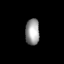
Tissue: lung
Cell type: Endothelial cells
Senescence score: 0.6011
Nuclear area (px): 360
Mean DAPI intensity: 155.286